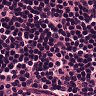
Metastatic tissue present: no